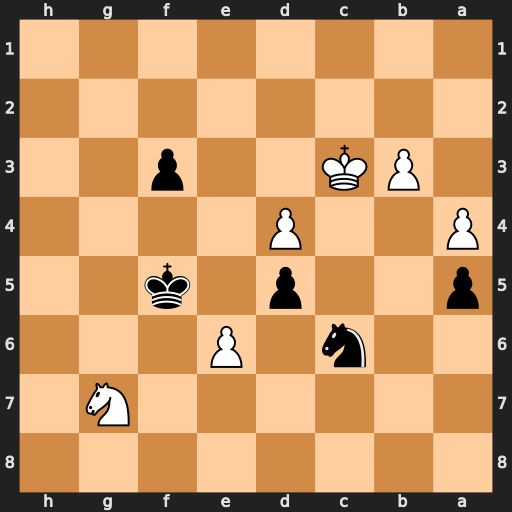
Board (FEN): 8/6N1/2n1P3/p2p1k2/P2P4/1PK2p2/8/8
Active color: b
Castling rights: -
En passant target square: -
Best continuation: Kg6 e7 Nxe7